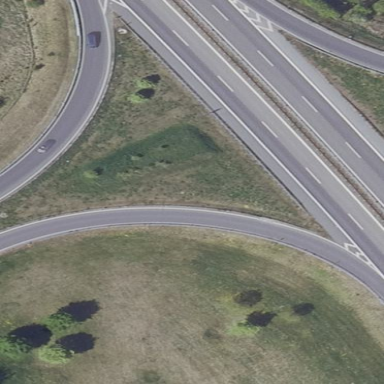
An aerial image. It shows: Asphalt surface on motorway area.